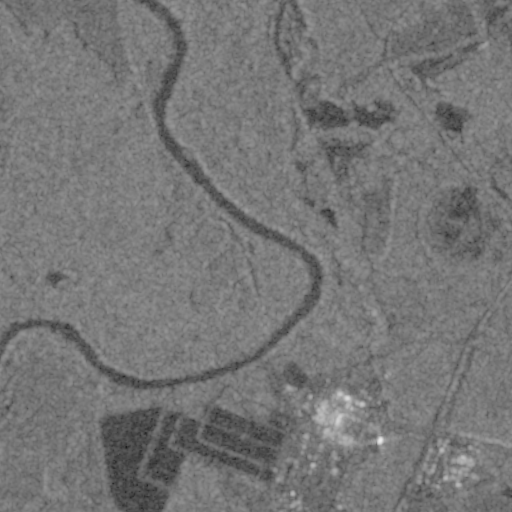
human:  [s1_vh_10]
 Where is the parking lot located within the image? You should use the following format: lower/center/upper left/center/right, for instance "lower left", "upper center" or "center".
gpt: The parking lot is located in the lower right of the image.
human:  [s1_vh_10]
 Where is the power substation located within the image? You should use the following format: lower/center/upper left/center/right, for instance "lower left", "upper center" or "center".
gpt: The power substation is located in the lower right of the image.
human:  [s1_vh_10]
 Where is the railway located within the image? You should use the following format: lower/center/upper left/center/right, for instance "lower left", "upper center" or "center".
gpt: The railway is located in the lower right of the image.
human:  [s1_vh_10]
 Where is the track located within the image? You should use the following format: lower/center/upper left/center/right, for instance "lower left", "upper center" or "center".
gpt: There is no track in the image.

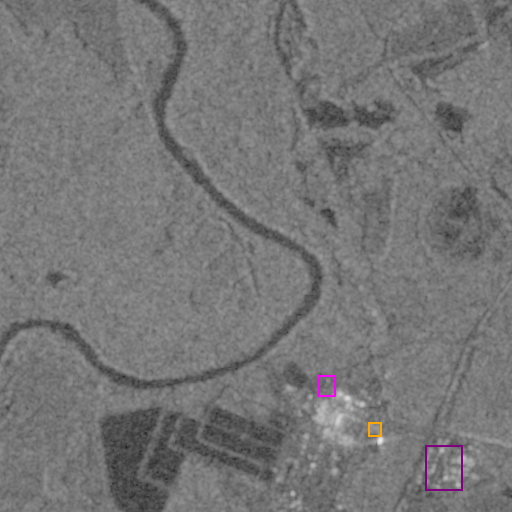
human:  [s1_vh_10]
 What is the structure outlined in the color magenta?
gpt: The structure outlined in magenta is a parking lot.
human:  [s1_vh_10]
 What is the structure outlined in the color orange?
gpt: The structure outlined in orange is a power substation.
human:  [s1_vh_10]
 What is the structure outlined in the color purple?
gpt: The structure outlined in purple is a building.
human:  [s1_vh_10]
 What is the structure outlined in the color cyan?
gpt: There is no cyan outline.